Aerial crown-view tile of a tropical tree (Barro Colorado Island, Panama), acquired 20250124:
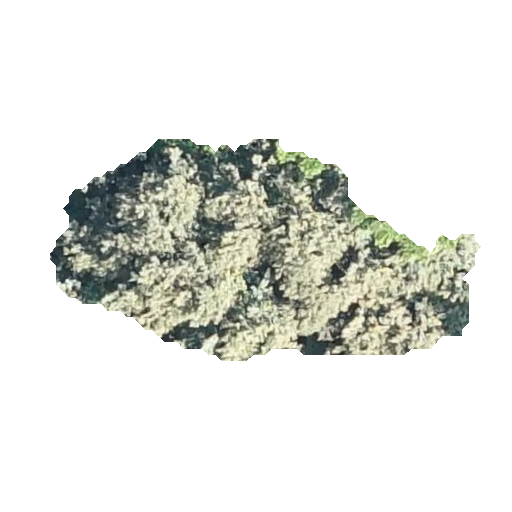
Species: Luehea seemannii
GBIF accepted scientific name: Luehea seemannii
Crown area: 97.892 m²